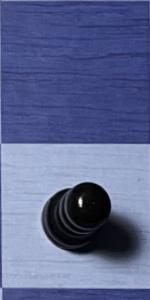
Label: Pawn_Black